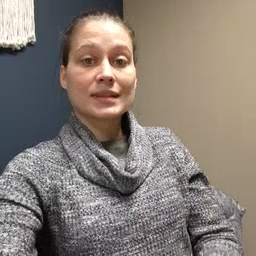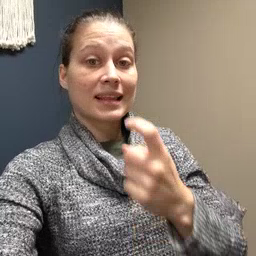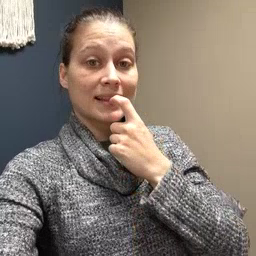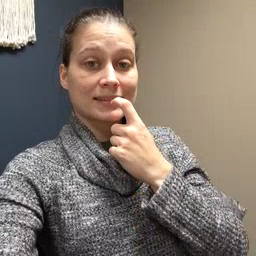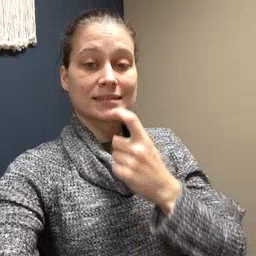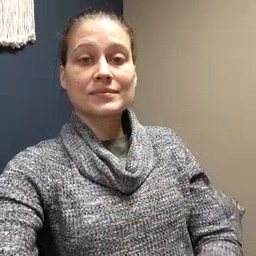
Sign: glasswindow